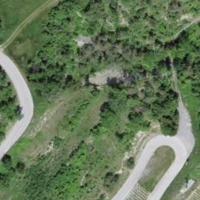
EUNIS habitat code: 24
Species observed at this site:
Cephalanthera rubra